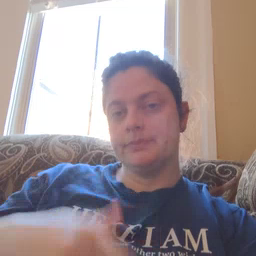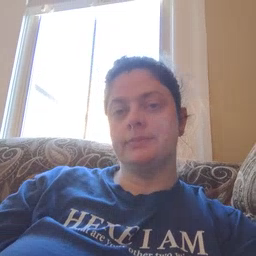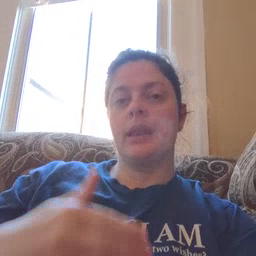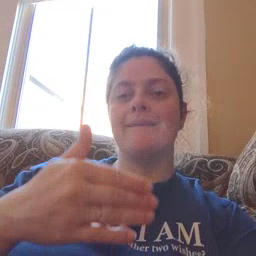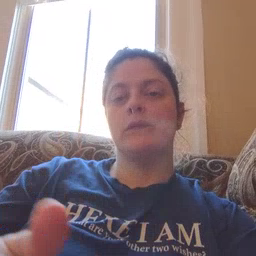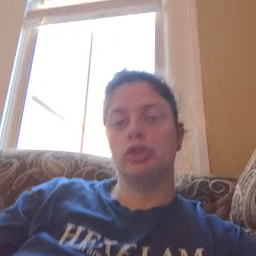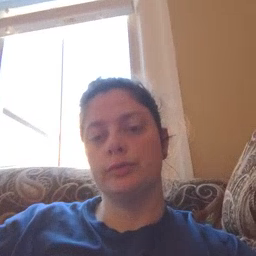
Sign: after